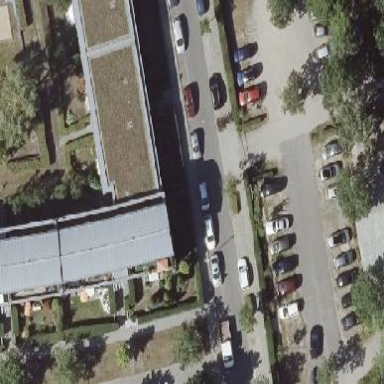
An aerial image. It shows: Apartments building with round-shaped roof.